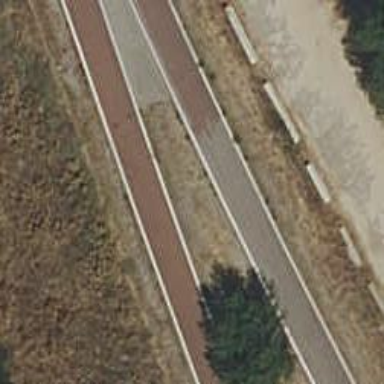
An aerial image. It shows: Cycleway.